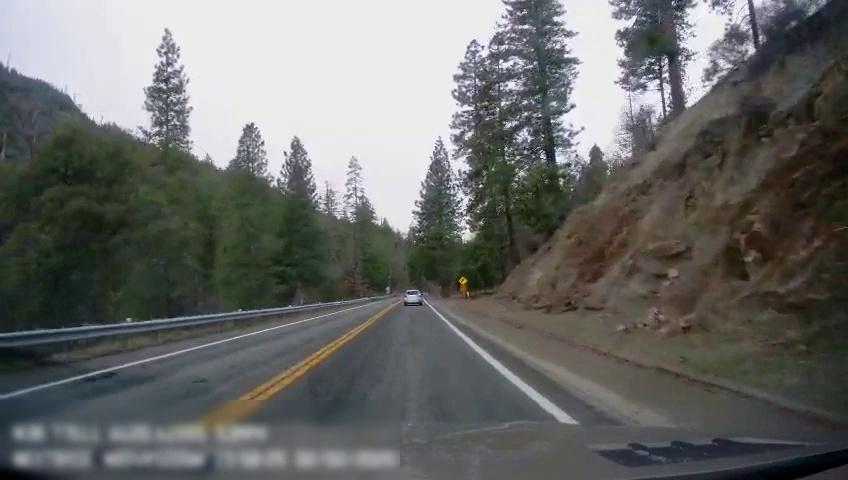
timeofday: Day
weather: Cloudy
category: Drivable Space
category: Vehicles | Car
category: Lanes | Current Lane
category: Lanes | Current Lane
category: Lanes | Opposite Lane